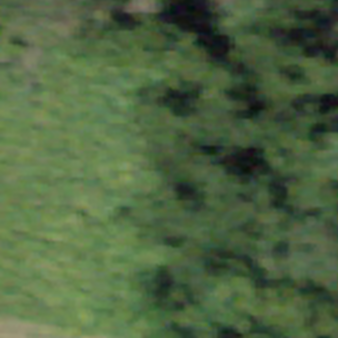
Label: other